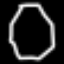
Label: octagon